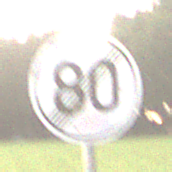
Verkehrszeichen: EndeGeschwindigkeit80
Umgebung: Outdoor, Nature
Tageszeit: SunriseSunset
Wetter: Clear
Licht: Natural
Jahreszeit: NotSpecified
Kontrast: LowContrast